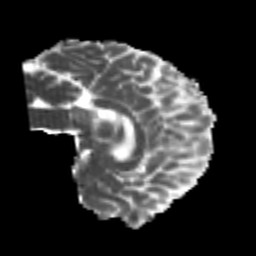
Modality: MD
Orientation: sagittal
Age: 22
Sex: male
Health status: healthy
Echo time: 0.074 s